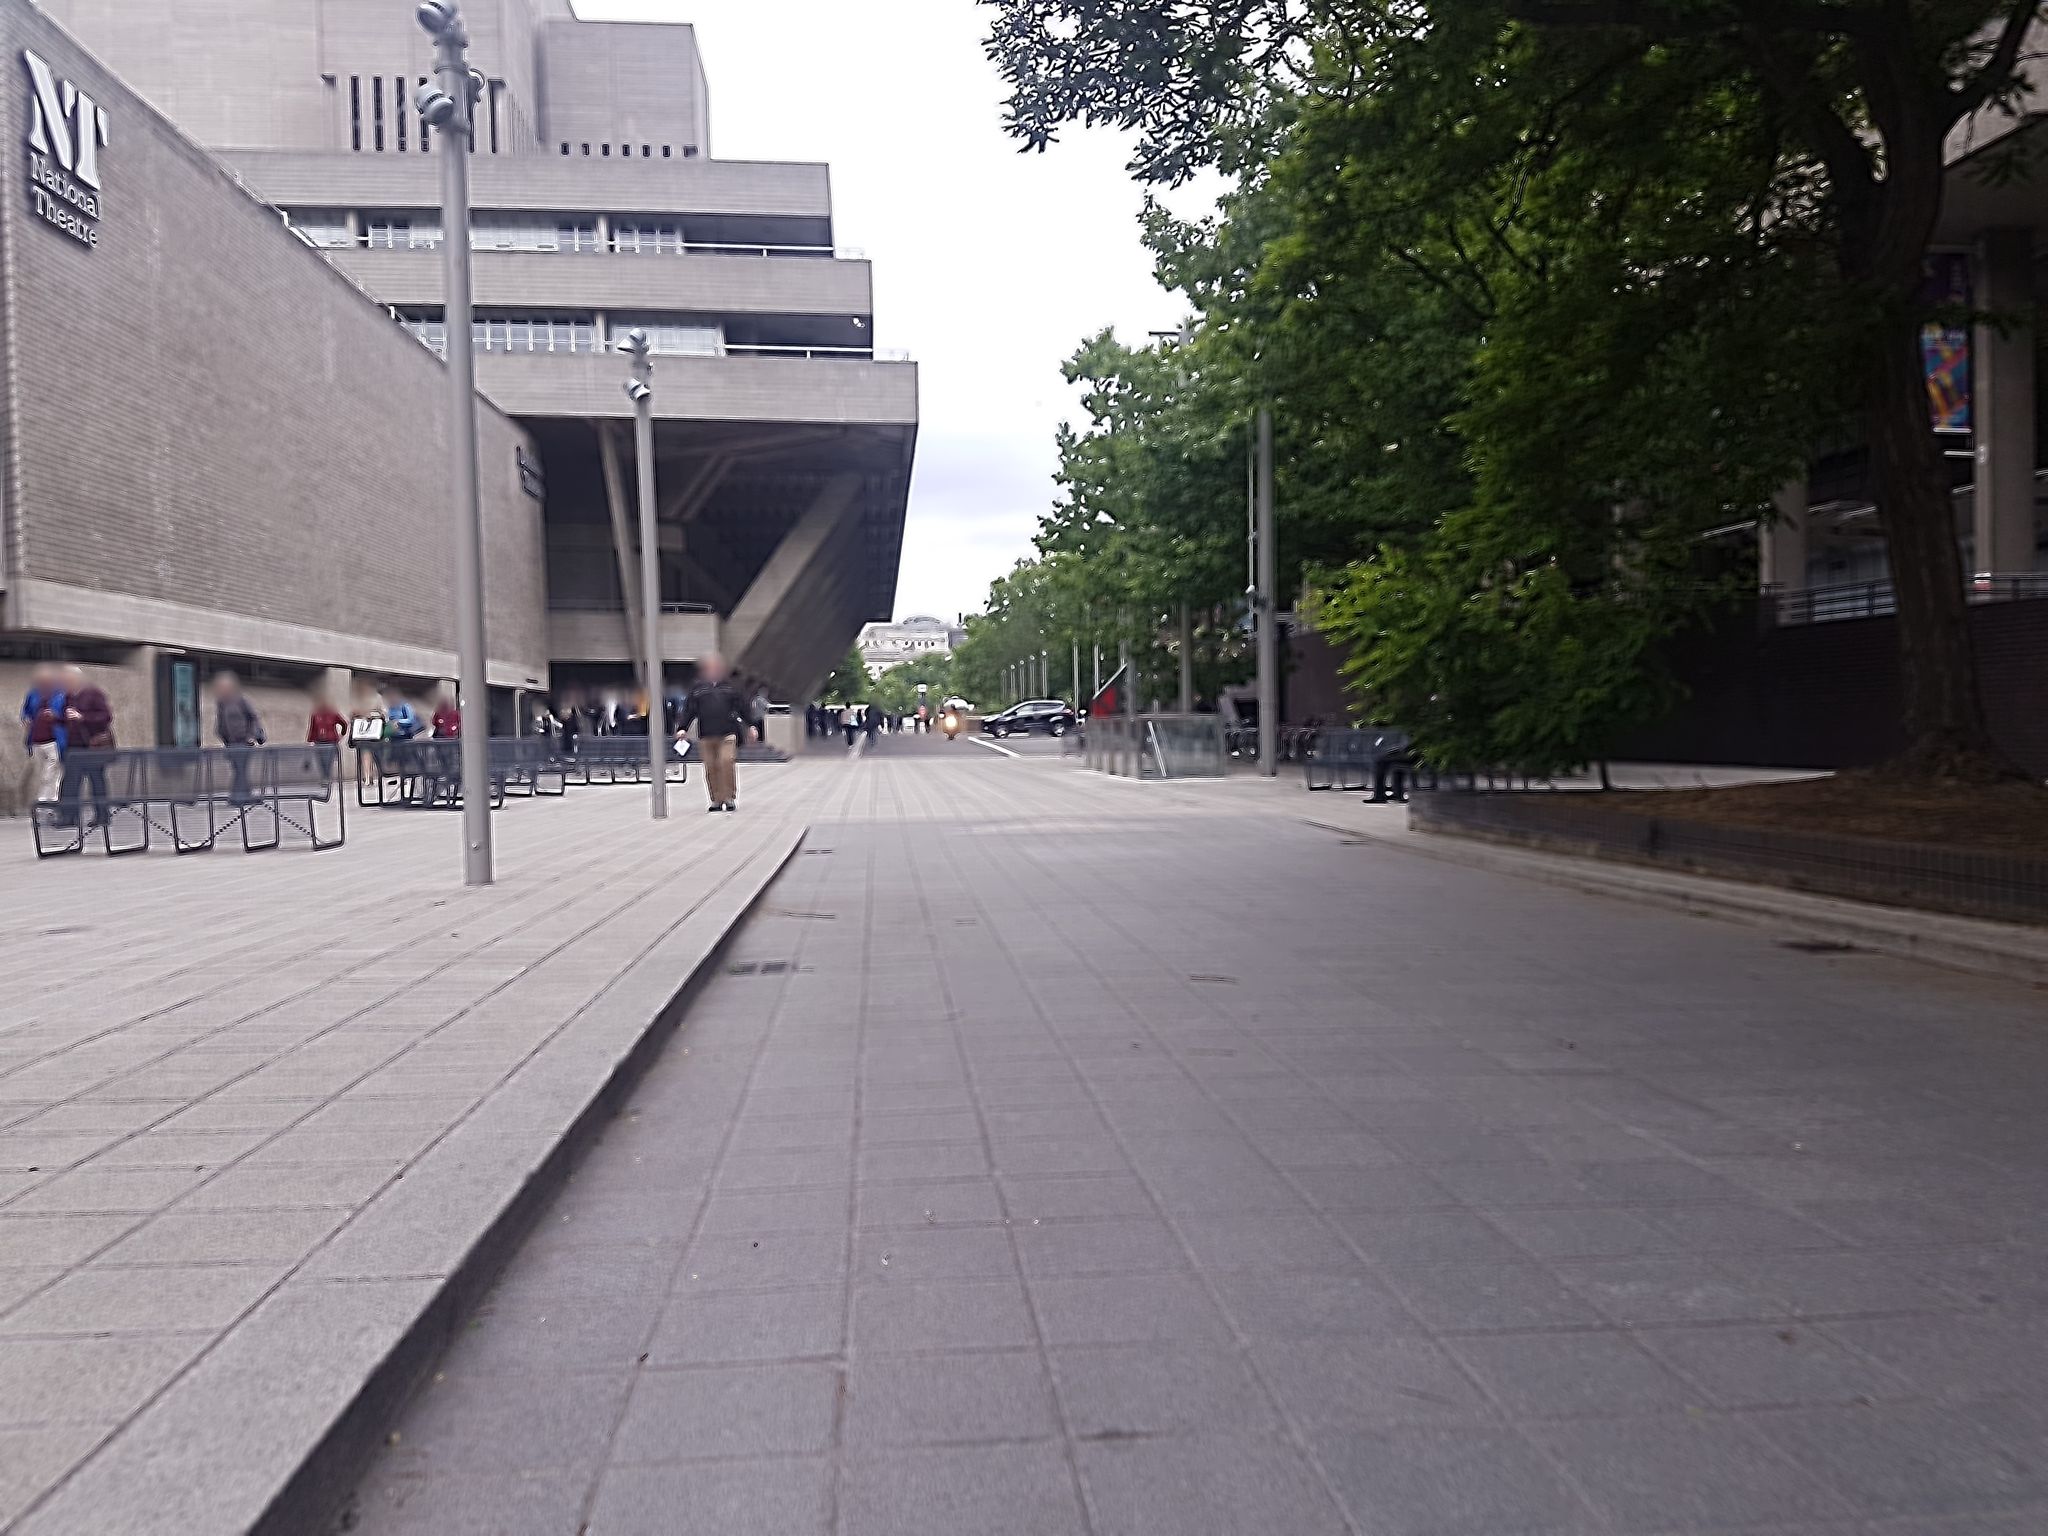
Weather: clear
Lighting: day
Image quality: good
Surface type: walking surface
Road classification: service
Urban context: urban centre
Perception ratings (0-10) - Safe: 5.63, Lively: 8.71, Beautiful: 5.24, Boring: 3.76, Depressing: 0.9, Wealthy: 8.61